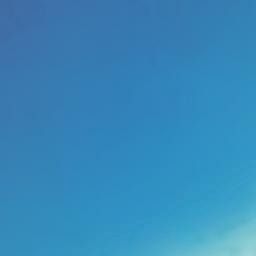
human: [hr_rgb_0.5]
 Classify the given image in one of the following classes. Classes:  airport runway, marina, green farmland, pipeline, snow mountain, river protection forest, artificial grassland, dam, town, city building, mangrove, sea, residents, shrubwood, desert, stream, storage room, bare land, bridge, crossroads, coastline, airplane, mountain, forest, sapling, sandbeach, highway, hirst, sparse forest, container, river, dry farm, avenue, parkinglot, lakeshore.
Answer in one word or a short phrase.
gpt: sea